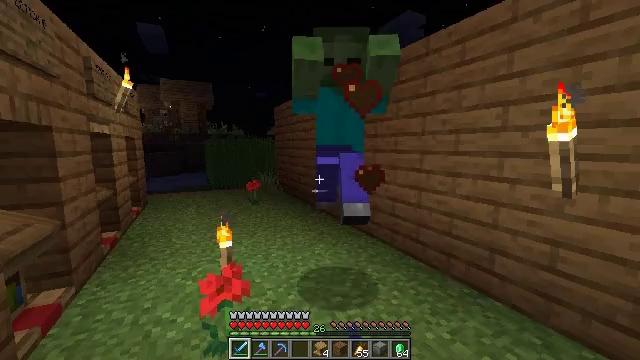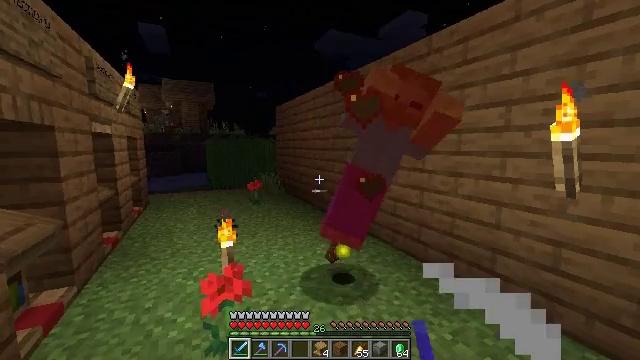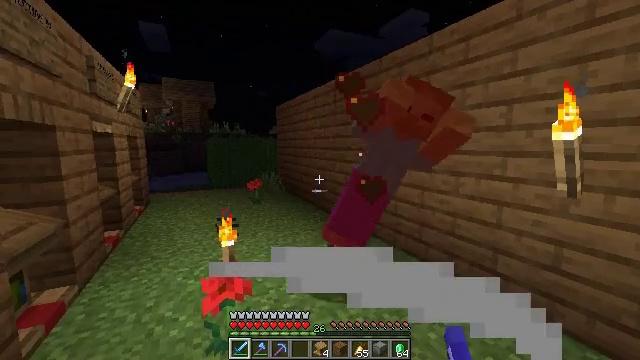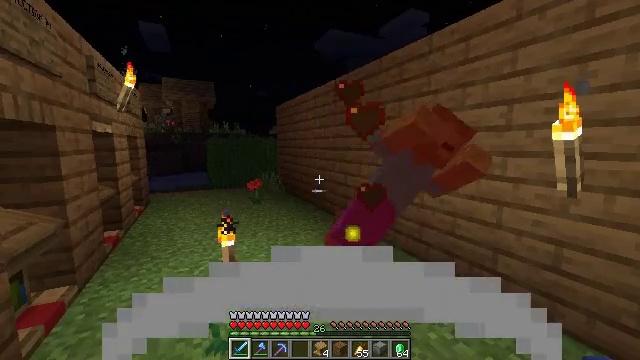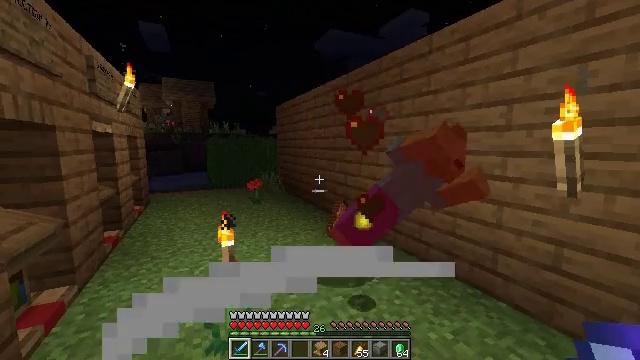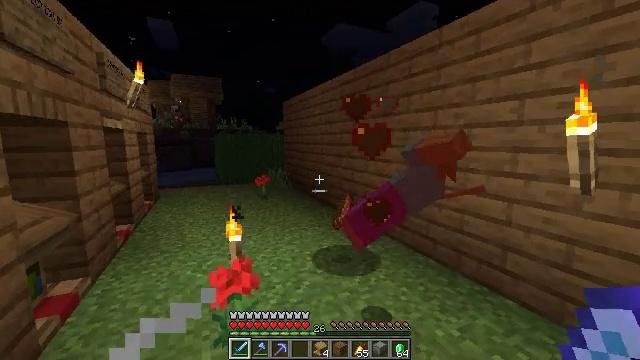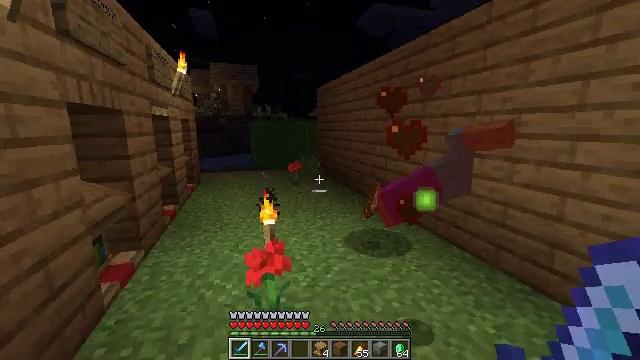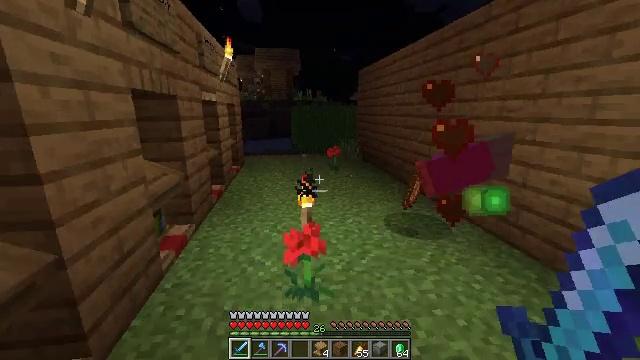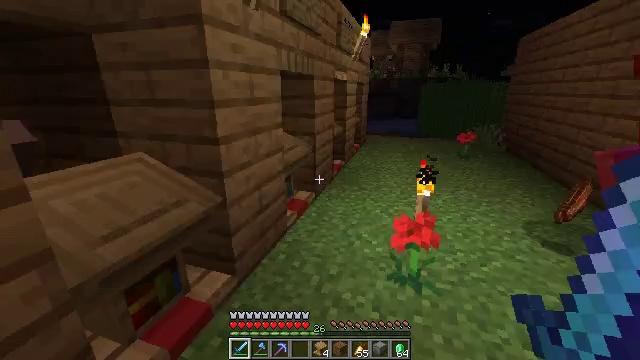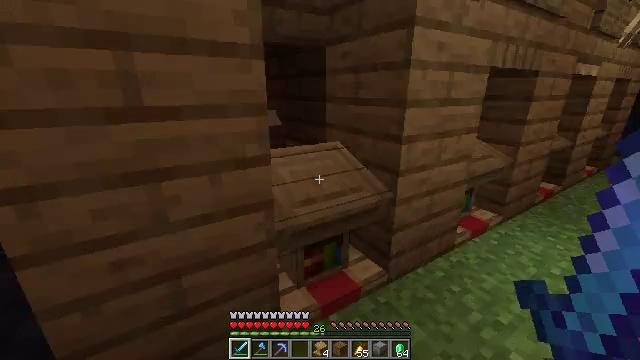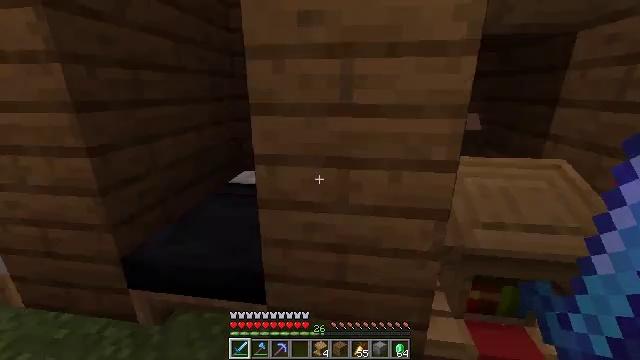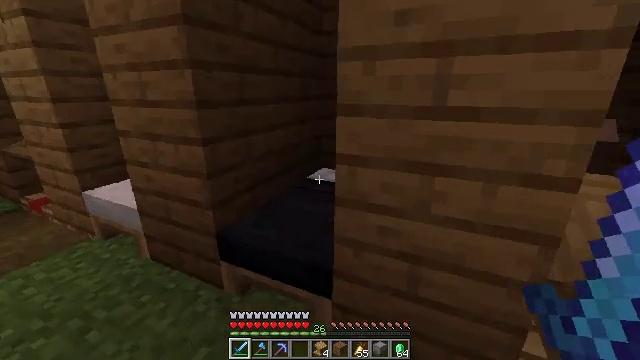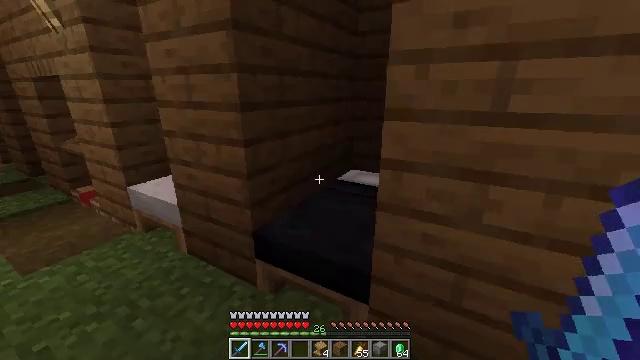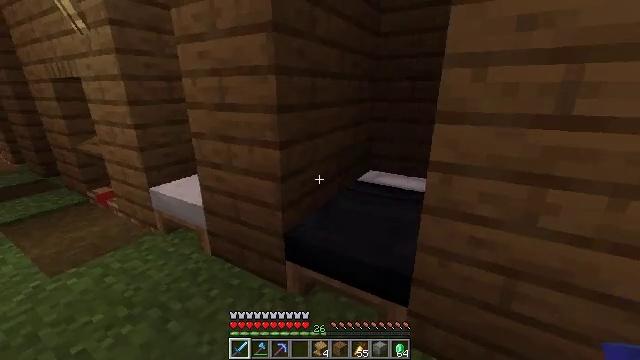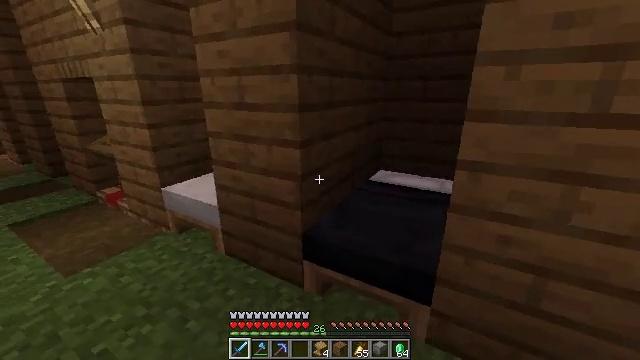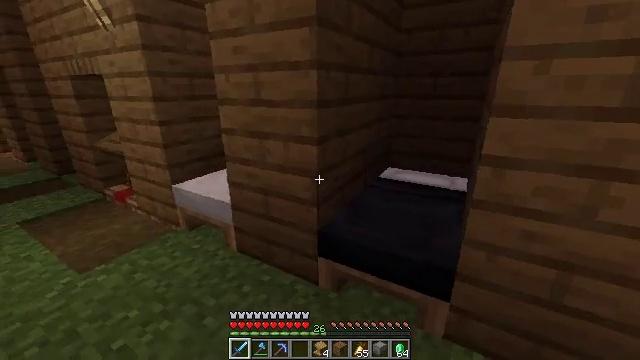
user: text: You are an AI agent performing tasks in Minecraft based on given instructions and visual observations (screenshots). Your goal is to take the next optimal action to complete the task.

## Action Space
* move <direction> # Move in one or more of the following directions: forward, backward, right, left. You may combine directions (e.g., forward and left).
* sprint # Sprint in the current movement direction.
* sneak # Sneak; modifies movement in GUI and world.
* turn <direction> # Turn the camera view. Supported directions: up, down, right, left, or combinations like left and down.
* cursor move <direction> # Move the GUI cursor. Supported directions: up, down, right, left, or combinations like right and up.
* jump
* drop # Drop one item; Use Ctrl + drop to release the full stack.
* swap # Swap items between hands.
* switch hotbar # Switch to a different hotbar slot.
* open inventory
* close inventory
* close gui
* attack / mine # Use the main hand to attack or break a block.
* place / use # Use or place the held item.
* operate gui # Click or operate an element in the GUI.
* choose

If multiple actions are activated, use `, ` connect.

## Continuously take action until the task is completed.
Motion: motion action
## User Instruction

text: Left click on the black bed to break it.
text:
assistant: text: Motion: no_op
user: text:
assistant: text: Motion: no_op
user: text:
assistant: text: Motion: no_op
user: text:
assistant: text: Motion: no_op
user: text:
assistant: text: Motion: turn left
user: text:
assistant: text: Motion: turn left and down
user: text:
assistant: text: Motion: turn left and down
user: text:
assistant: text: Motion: turn left and down
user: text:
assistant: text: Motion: turn left
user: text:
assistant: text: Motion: turn left
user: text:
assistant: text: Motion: move left, turn left
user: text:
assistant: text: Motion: move left, turn left
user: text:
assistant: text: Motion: move left
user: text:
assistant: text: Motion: move left
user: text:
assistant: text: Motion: move left
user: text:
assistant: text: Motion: move forward and move left, turn right and down
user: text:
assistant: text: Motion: move forward and move left, turn right and down
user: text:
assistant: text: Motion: move forward, turn right and down, attack / mine
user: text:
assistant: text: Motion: turn right, attack / mine
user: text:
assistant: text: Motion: turn right, attack / mine
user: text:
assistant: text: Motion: attack / mine
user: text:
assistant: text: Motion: attack / mine
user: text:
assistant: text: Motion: attack / mine
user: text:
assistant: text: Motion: turn down, attack / mine
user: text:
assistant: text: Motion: turn down, attack / mine
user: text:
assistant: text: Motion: attack / mine
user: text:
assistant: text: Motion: attack / mine
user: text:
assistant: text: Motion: attack / mine
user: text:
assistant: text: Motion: turn left and down, attack / mine
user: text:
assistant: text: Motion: attack / mine